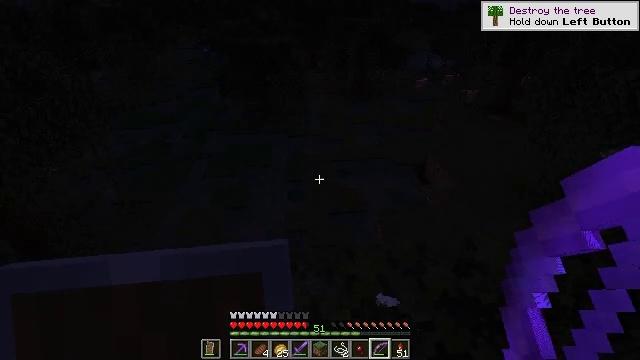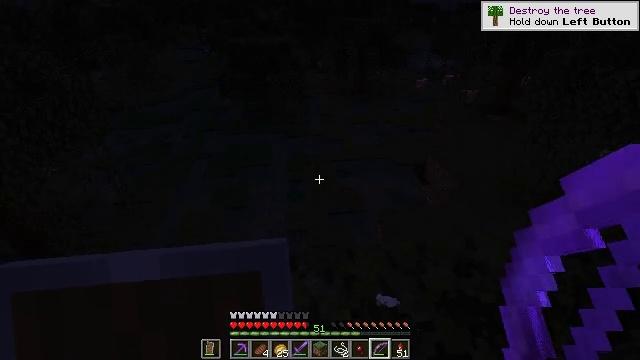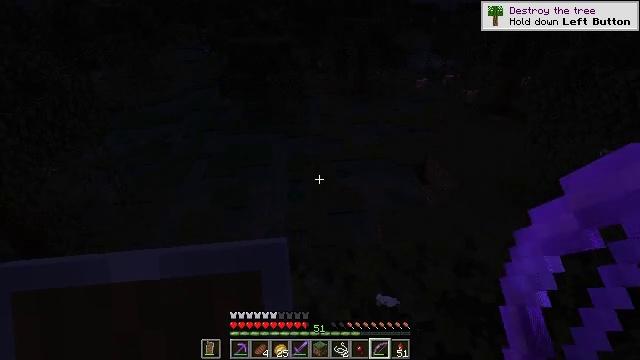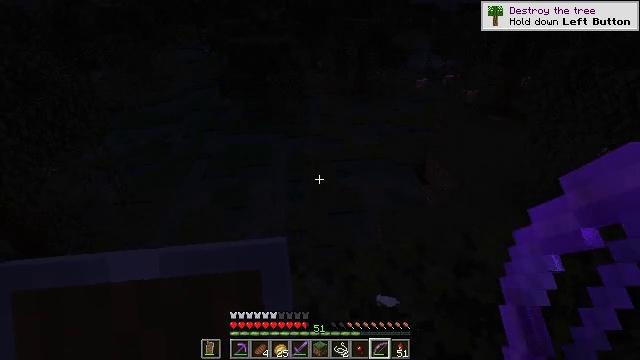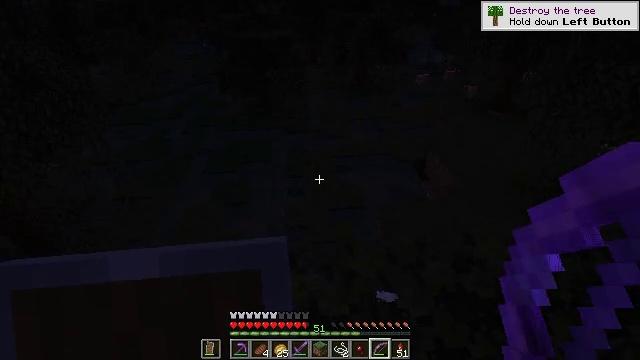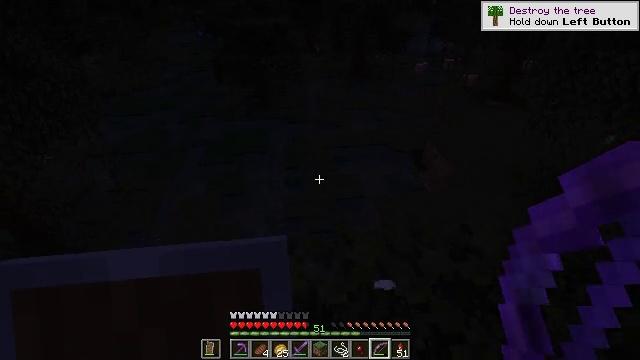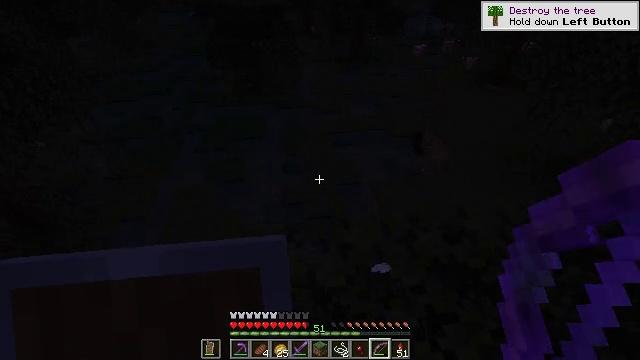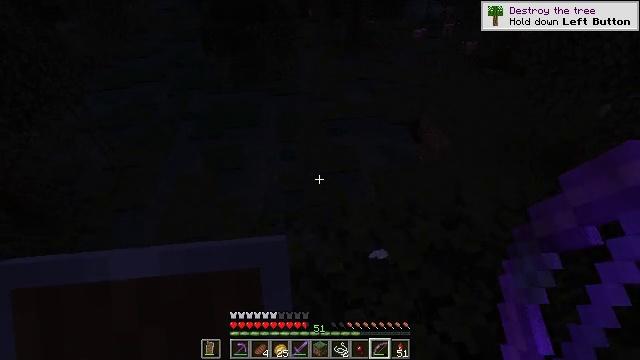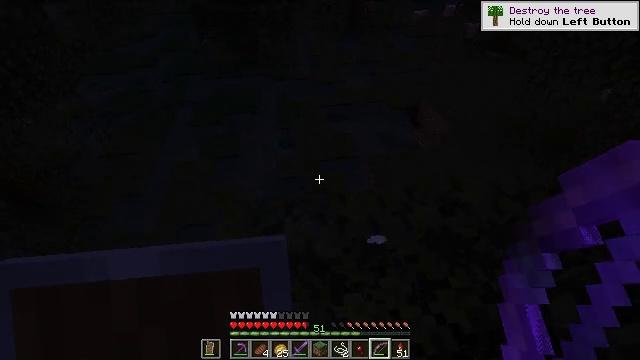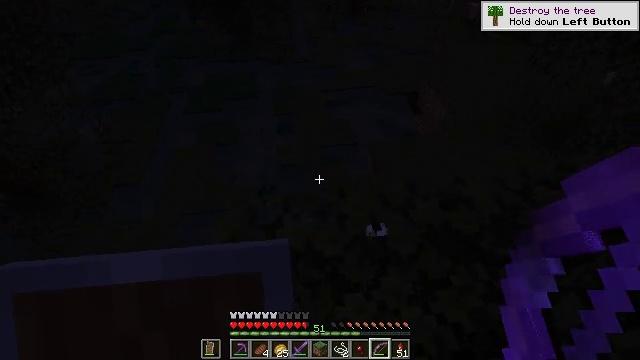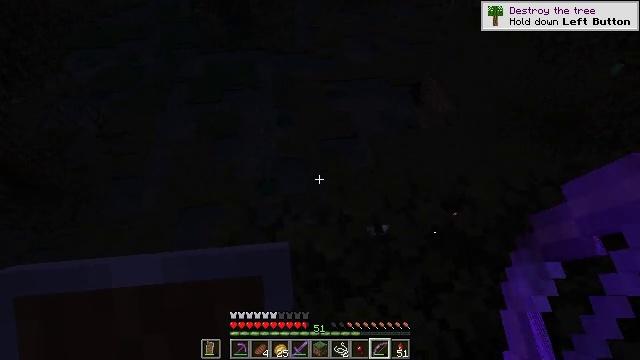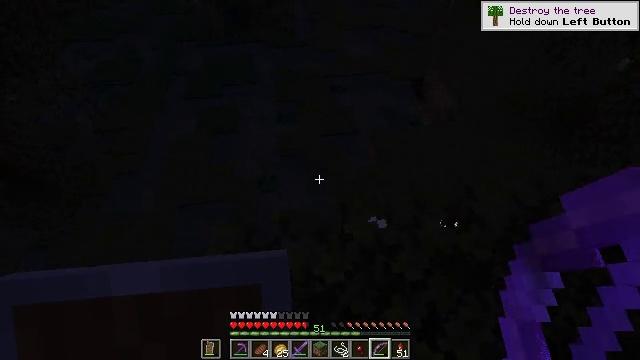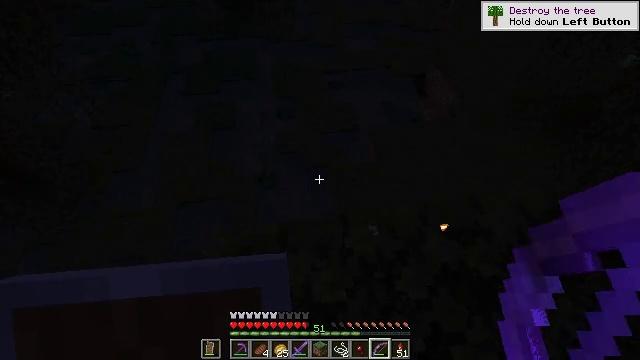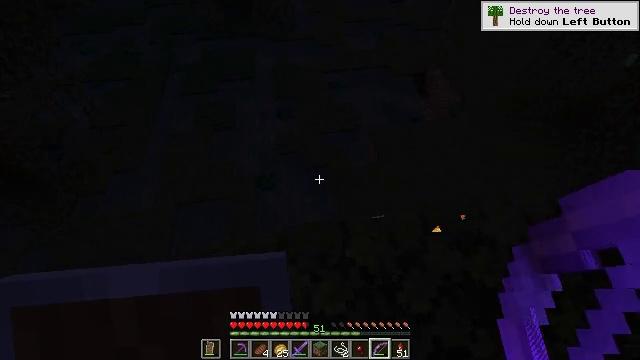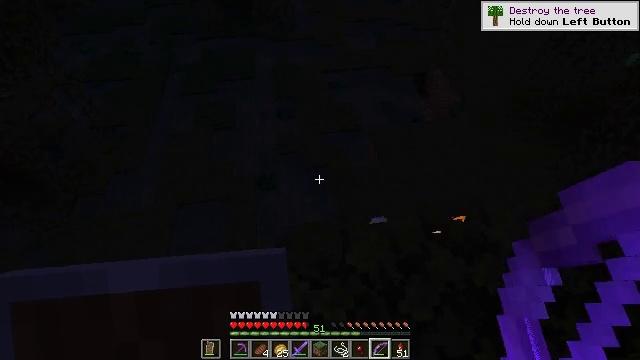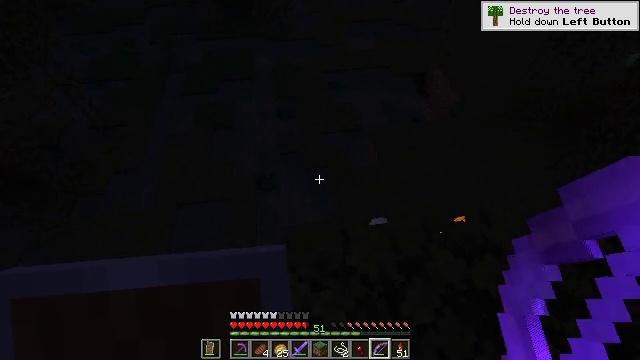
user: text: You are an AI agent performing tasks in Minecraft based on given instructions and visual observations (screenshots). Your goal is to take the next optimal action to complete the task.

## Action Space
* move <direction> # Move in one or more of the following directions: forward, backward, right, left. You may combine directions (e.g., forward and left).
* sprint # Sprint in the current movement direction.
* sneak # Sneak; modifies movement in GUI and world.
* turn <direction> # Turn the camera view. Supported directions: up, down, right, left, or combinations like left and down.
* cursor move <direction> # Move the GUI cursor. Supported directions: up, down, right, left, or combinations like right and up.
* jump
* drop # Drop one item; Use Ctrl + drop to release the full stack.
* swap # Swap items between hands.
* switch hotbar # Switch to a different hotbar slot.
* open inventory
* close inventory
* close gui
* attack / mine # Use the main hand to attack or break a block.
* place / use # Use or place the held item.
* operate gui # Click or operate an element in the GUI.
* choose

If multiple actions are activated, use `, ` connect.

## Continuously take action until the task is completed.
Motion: motion action
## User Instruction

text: Kill the slime.
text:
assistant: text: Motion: no_op
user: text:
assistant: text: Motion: no_op
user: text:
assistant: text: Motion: no_op
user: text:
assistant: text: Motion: no_op
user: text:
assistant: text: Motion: turn down
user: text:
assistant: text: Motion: turn down
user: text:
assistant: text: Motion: turn down
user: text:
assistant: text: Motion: turn down
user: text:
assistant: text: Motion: move forward, turn down
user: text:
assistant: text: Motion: move forward, turn down
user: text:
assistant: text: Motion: move forward, turn down
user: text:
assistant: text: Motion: turn down
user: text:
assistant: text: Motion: no_op
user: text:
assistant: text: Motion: no_op
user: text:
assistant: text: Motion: no_op
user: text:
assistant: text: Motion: no_op
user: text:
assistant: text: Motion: no_op
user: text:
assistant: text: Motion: no_op
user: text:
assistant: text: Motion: no_op
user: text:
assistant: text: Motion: no_op
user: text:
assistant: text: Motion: no_op
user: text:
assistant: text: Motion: no_op
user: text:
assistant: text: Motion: move forward
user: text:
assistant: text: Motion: move forward
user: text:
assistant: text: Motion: move forward
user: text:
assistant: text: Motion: no_op
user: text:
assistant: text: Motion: no_op
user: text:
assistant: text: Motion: no_op
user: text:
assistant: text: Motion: no_op
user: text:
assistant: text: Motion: no_op